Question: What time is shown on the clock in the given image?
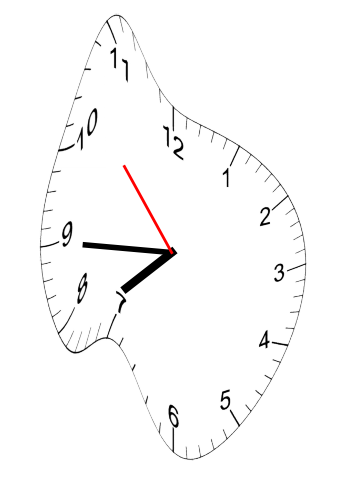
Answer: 07:44:53